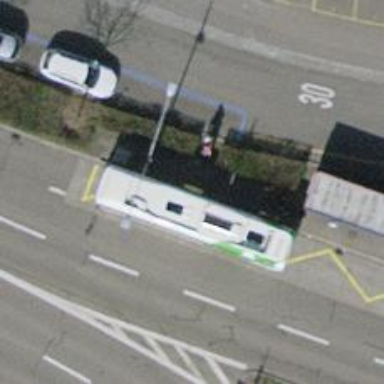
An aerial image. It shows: Platform with shelter for public transport.